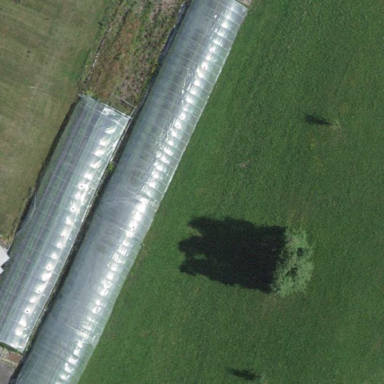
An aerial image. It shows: Area dedicated to greenhouse horticulture.